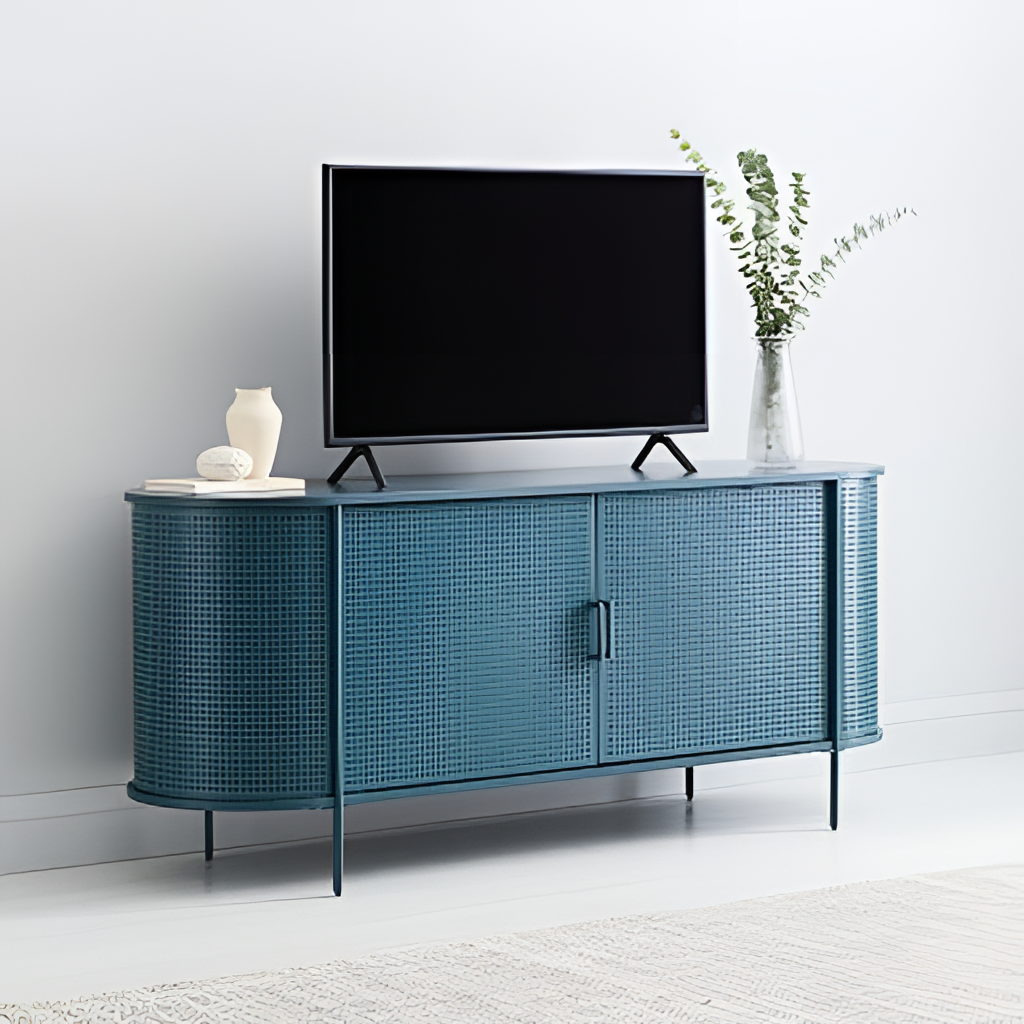
rattan TV stand, living room, white paint wallpaper, with solid pattern, wood flooring, with wide plank pattern, minimalist